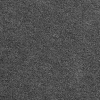
Atmospheric dust classification: dusty